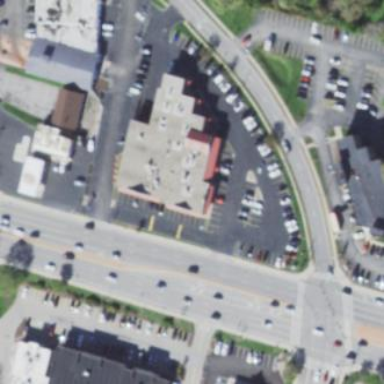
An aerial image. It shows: Retail building.